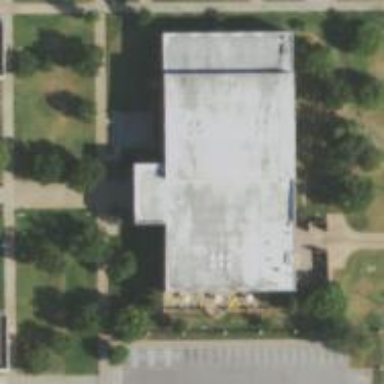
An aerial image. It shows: View of university building.